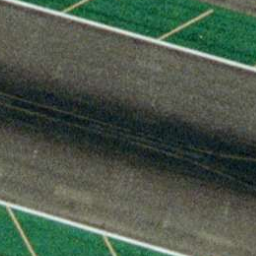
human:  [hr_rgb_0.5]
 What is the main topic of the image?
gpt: runway